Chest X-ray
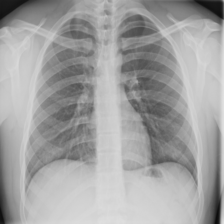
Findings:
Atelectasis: negative
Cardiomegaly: negative
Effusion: negative
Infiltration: negative
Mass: negative
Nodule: negative
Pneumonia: negative
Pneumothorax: negative
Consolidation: negative
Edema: negative
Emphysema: negative
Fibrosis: negative
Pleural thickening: negative
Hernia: negative